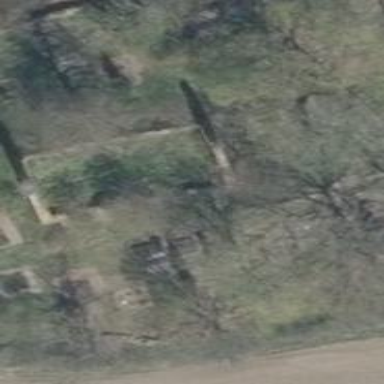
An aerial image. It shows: Historic building in ruins.